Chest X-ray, PA view. Patient: 48 years old, sex F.
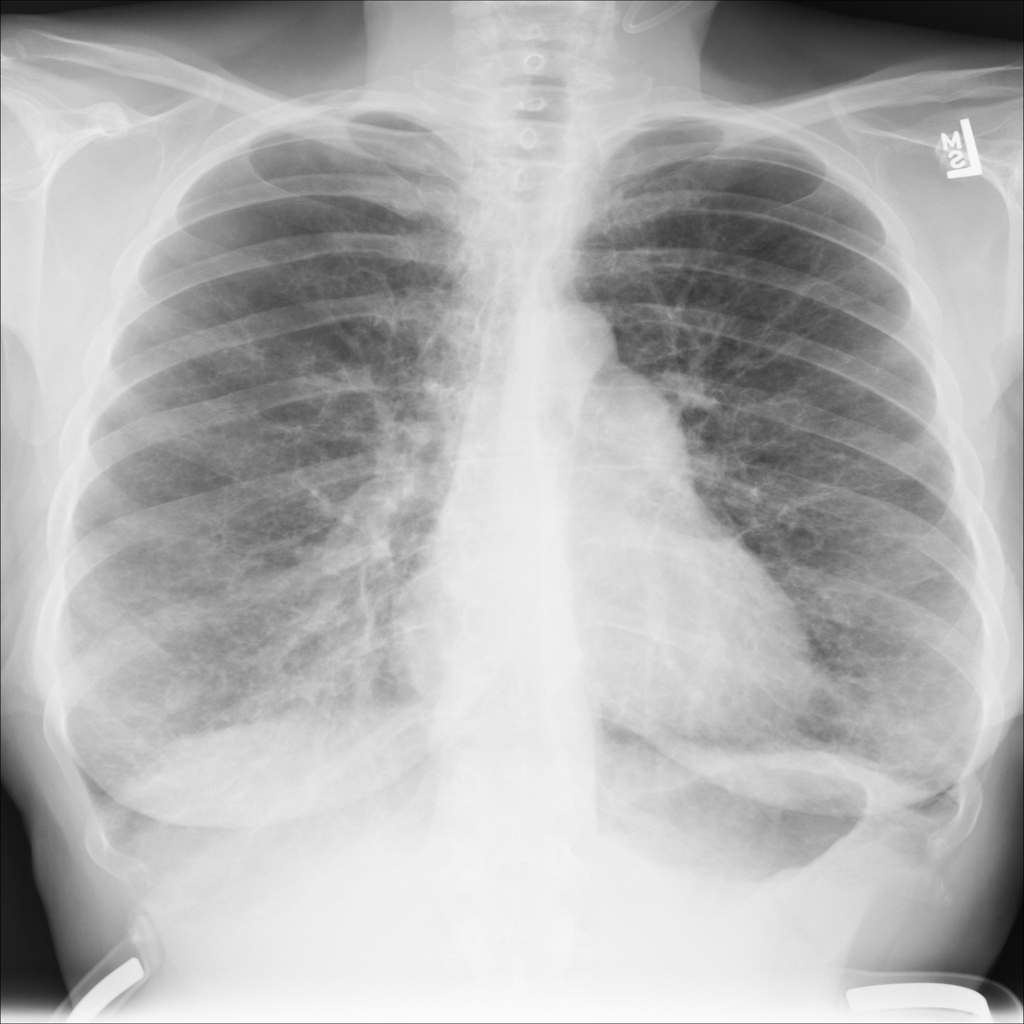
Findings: Pneumothorax